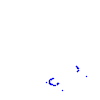
Particle: proton